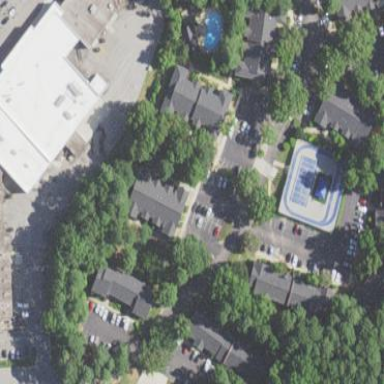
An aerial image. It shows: Commercial building.